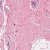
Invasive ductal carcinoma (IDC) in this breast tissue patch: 0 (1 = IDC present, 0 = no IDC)